Brain MRI, t1w sequence, axial 2D slice.
Patient: age 18, sex M, weight 78 kg, height 1.78 m
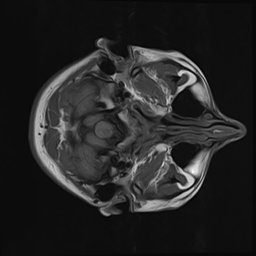